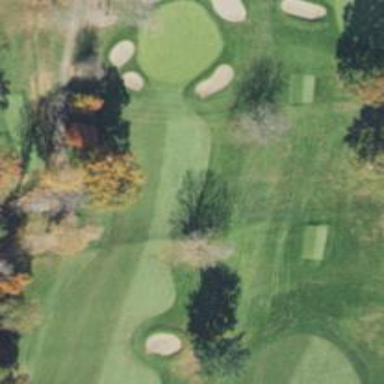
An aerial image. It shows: Golf hole.